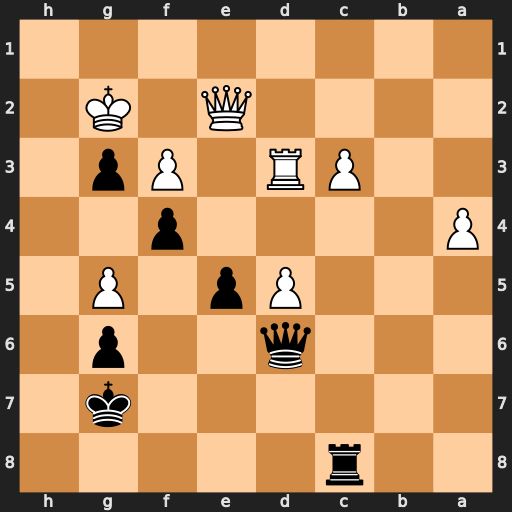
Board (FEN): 2r5/6k1/3q2p1/3Pp1P1/P4p2/2PR1Pp1/4Q1K1/8
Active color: b
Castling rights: -
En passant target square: -
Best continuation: Rh8 Rd1 Rh2+